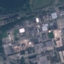
Land use / land cover: Industrial